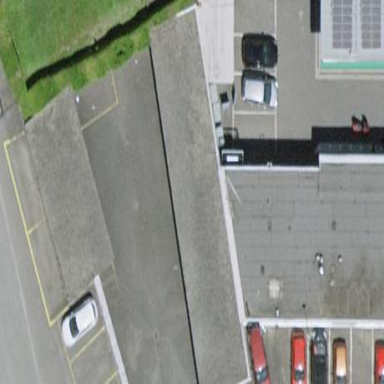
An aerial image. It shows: Group of garages.